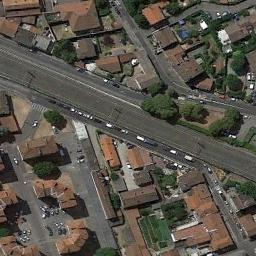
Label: railway